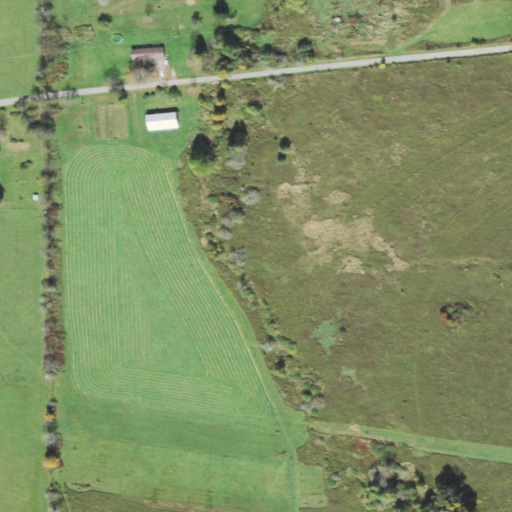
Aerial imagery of valley in Pennsylvania named Dexter Hollow containing pasture, open development, and deciduous forest